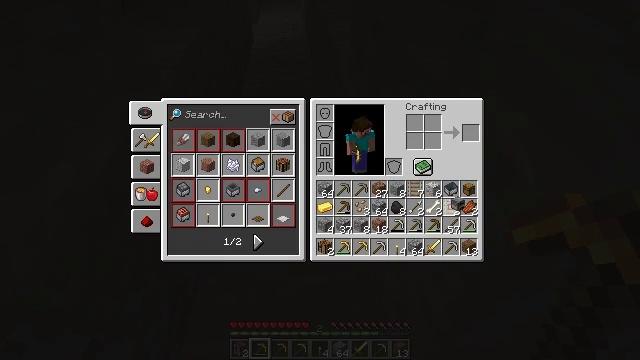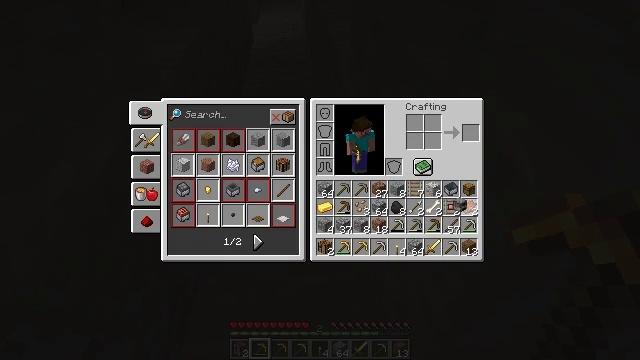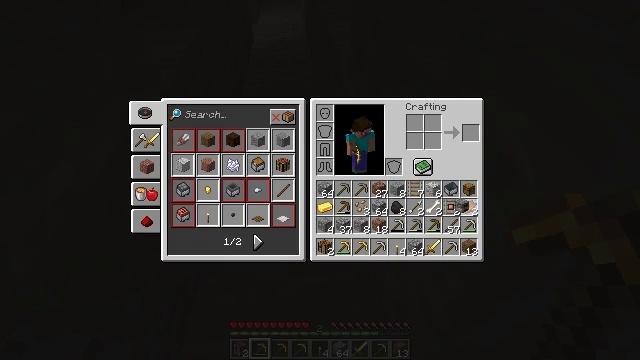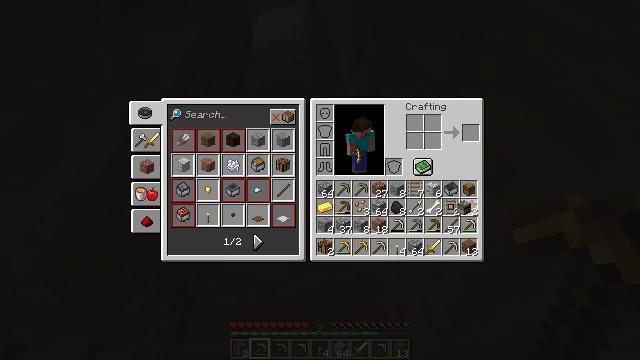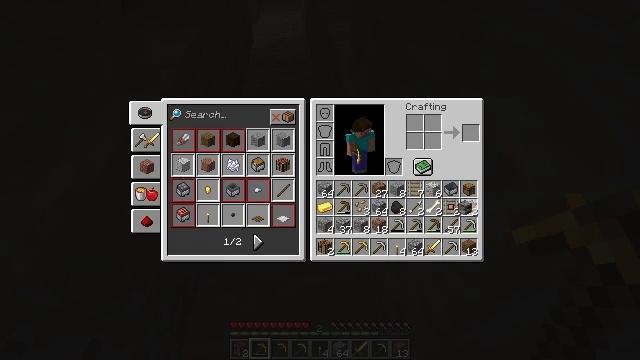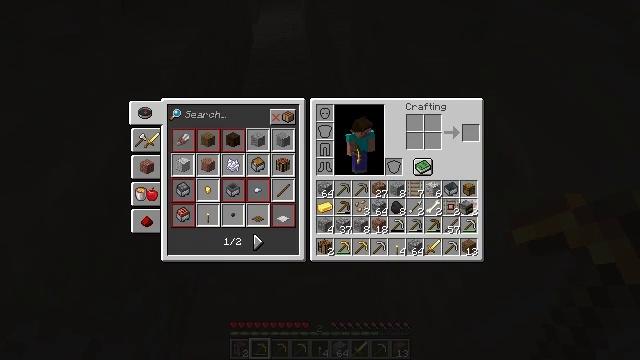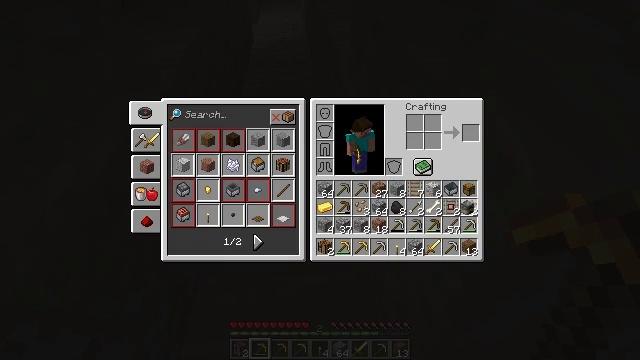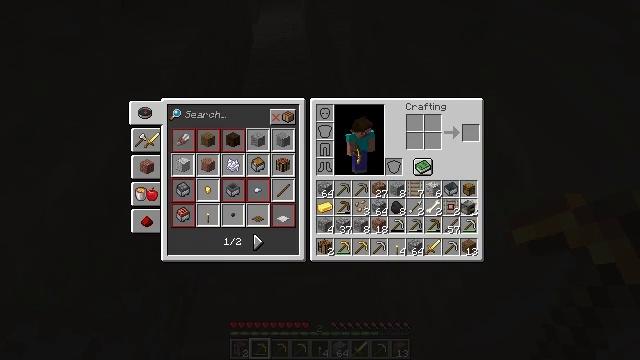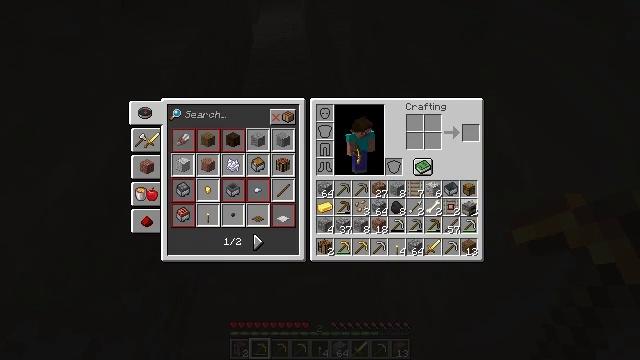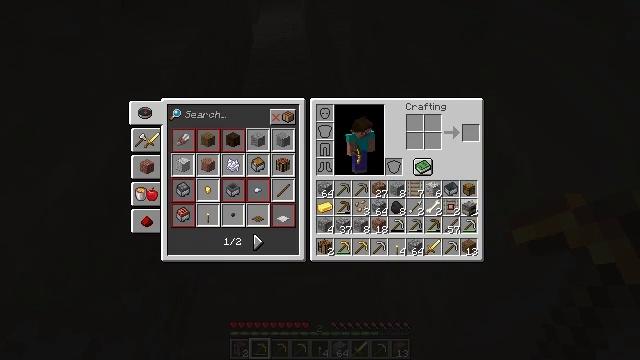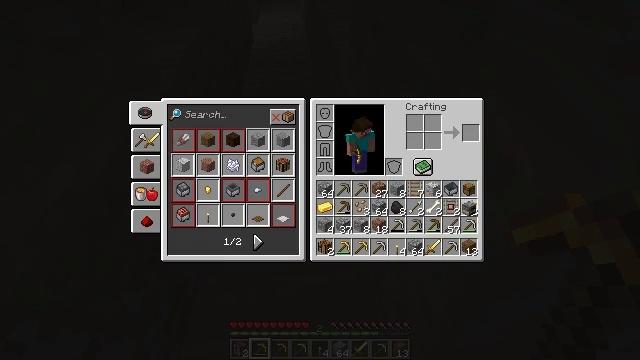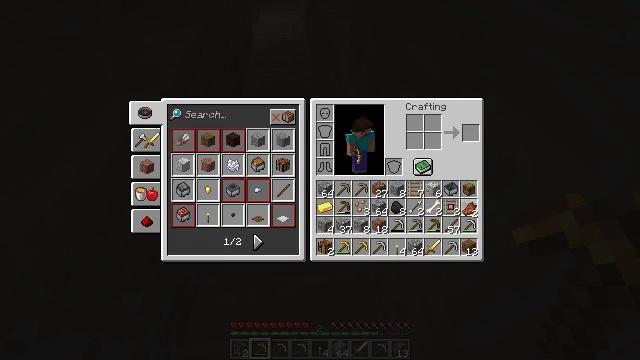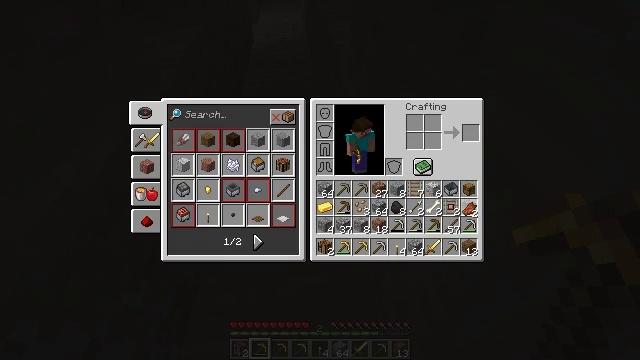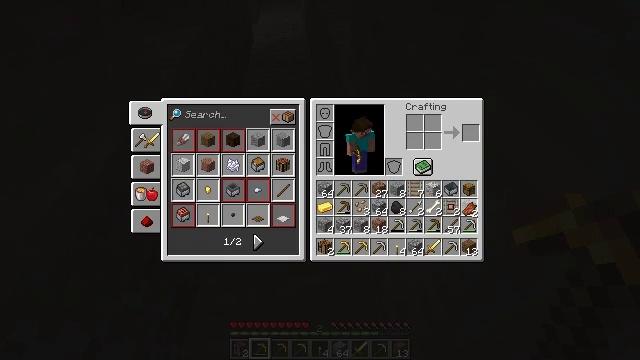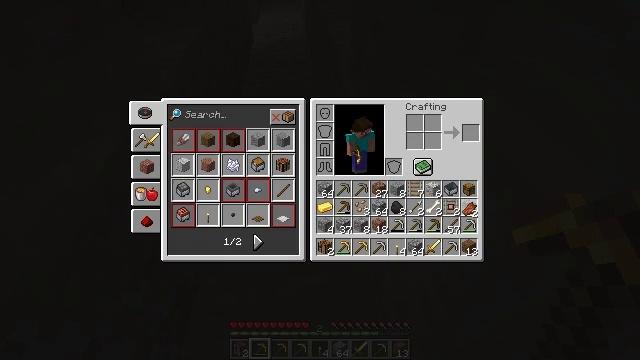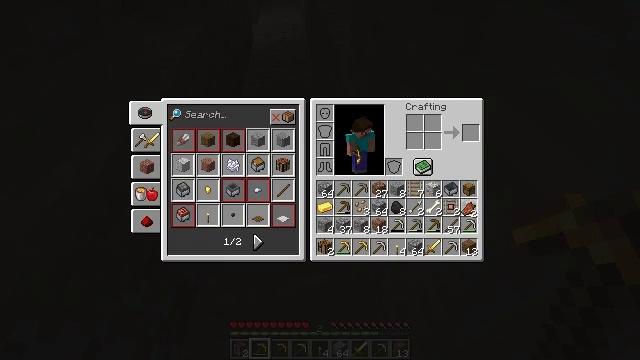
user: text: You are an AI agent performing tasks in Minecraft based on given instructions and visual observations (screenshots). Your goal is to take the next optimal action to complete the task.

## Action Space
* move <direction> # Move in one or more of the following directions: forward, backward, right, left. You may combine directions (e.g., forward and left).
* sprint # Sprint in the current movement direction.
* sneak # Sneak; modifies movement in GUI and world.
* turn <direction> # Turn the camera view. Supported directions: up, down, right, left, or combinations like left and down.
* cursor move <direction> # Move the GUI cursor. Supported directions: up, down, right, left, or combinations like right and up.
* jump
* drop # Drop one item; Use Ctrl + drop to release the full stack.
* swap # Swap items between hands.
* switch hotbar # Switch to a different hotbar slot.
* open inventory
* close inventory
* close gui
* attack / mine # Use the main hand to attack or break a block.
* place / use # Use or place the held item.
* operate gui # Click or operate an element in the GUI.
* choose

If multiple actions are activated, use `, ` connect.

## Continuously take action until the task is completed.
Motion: motion action
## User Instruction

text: Drop rotten flesh.
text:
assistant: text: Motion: no_op
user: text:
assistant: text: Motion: no_op
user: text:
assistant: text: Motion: no_op
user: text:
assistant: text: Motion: no_op
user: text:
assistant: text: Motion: no_op
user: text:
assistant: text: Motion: no_op
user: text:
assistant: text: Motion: operate gui
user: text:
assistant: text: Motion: operate gui
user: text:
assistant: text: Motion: operate gui
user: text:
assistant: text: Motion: operate gui
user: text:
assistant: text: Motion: no_op
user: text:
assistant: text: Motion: no_op
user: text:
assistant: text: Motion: no_op
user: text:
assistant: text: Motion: no_op
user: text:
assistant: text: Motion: no_op
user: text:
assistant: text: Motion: no_op
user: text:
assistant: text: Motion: no_op
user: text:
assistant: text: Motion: no_op
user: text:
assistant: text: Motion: cursor move left
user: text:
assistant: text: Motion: cursor move left
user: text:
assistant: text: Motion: no_op
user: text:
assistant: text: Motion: no_op
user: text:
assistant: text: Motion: no_op
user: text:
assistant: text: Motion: no_op
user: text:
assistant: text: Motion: no_op
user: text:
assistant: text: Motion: no_op
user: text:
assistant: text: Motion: cursor move left
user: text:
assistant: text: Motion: cursor move left and down
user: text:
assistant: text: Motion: cursor move left and down
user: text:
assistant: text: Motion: cursor move left and down